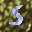
Label: 5